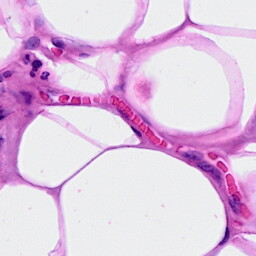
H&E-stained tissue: Breast